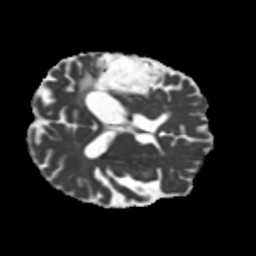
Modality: MD
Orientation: axial
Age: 55
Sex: male
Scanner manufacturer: siemens
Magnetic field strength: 3 T
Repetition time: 5.25 s
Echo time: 0.08 s